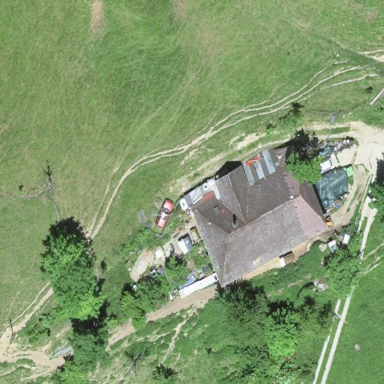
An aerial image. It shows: Farm building.